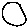
Label: circle